Aerial crown-view tile of a tropical tree (Barro Colorado Island, Panama), acquired 20250414:
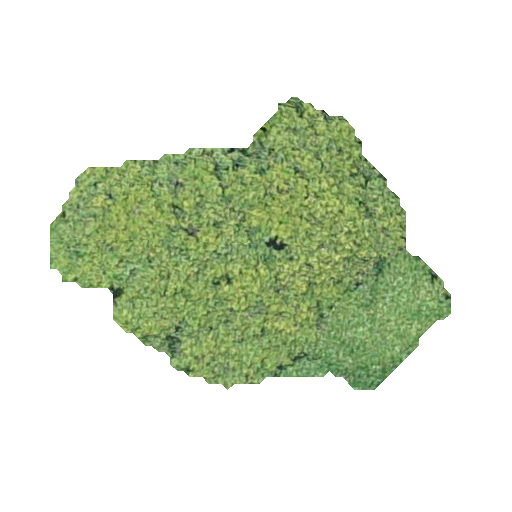
Species: Protium stevensonii
GBIF accepted scientific name: Tetragastris panamensis
Crown area: 110.789 m²